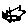
Label: cat